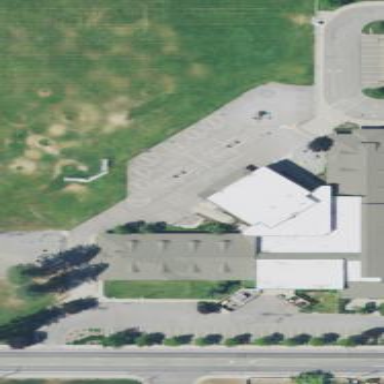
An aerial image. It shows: School.